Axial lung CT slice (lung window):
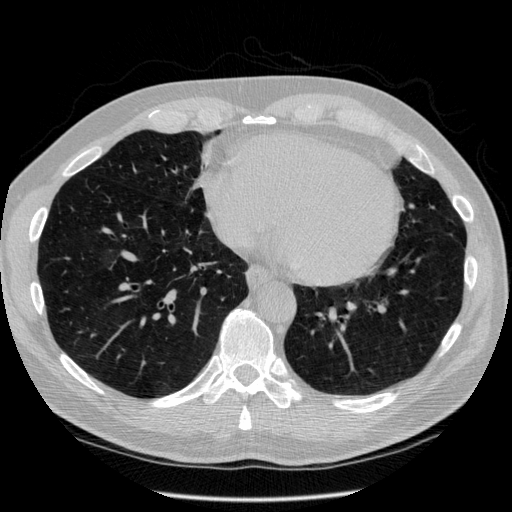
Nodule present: no